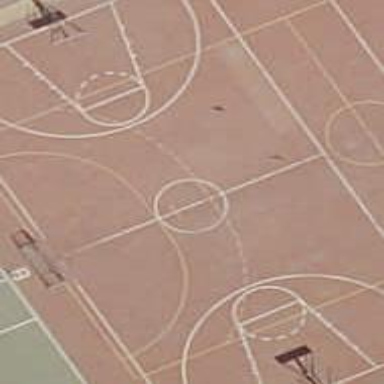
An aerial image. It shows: Basketball court on pitch.